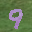
Label: 9